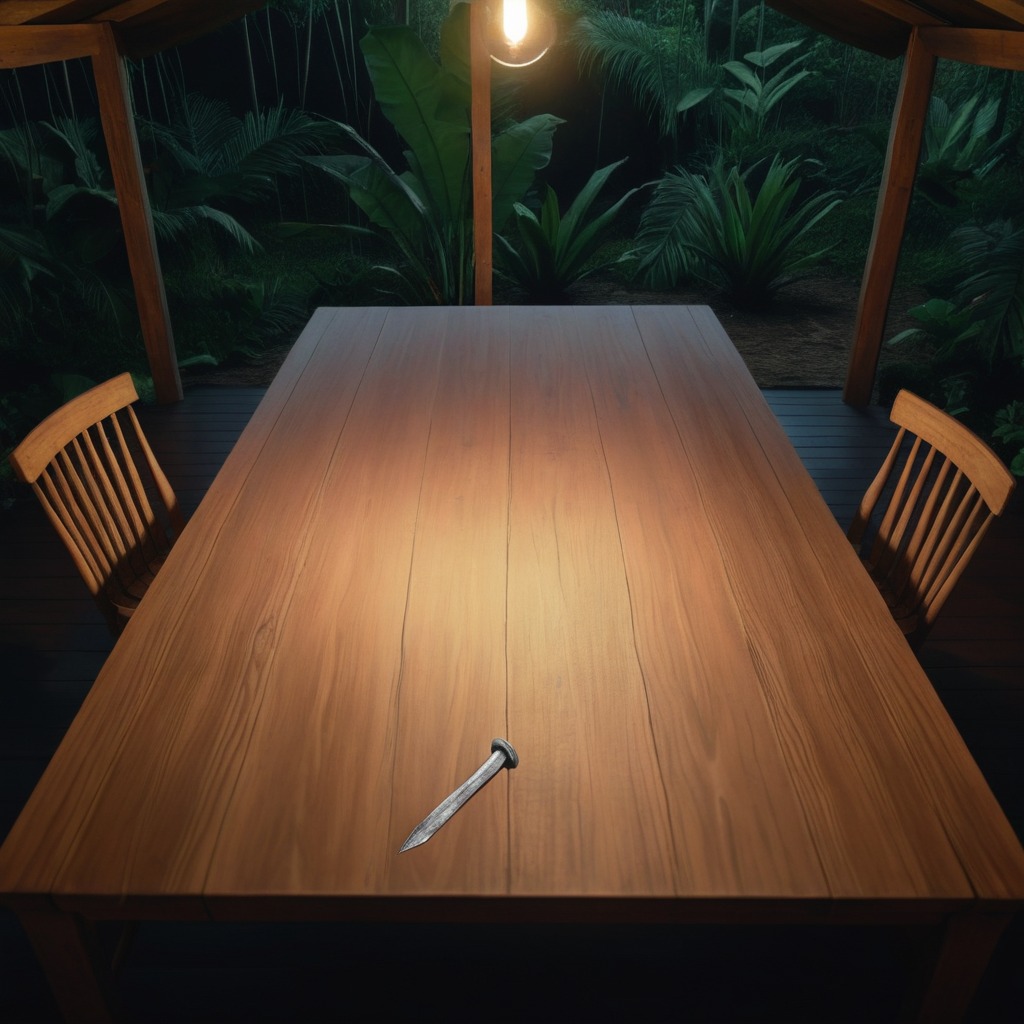
A nail is lying on a wooden table inside a jungle field workshop tent at night.